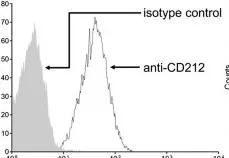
The Trp7Ter stop-gain mutation at the signal peptide sequence does not knock out cell-surface expression of the IL-12Rbeta1 polypeptide. Cell-surface expression of IL-12Rbeta1 protein antigen in peripheral blood mononuclear cells was ascertained by flow cytometry in a representative non-carrier control subject.
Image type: pathology (immunostaining)